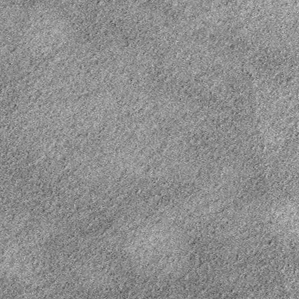
Label: frost